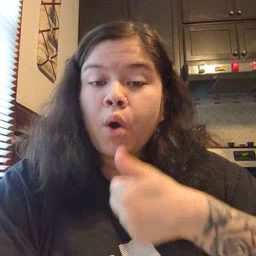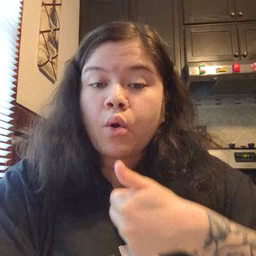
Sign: tomorrow